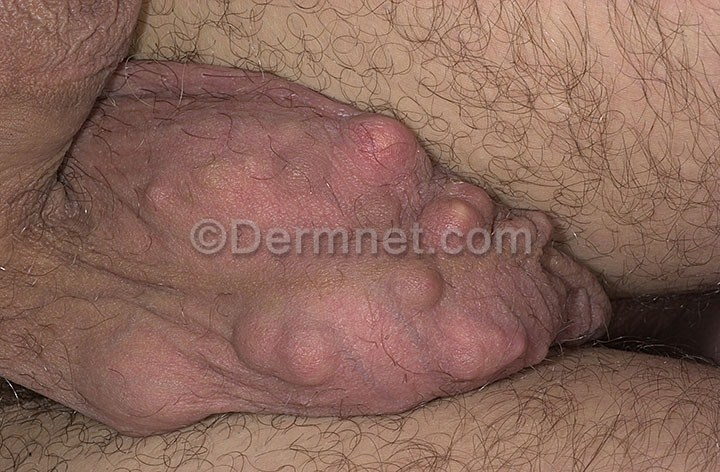
Disease: Seborrheic Keratoses and other Benign Tumors